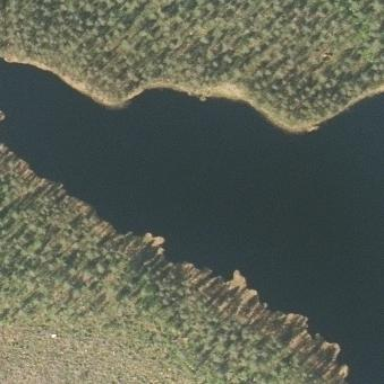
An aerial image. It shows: Serene lake.